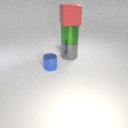
large gray metal cylinder below large green metal cylinder